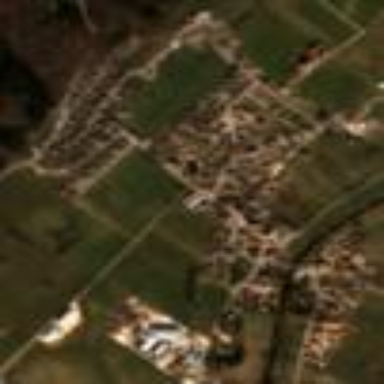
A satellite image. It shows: Residential area in village.